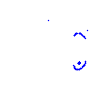
Particle: proton